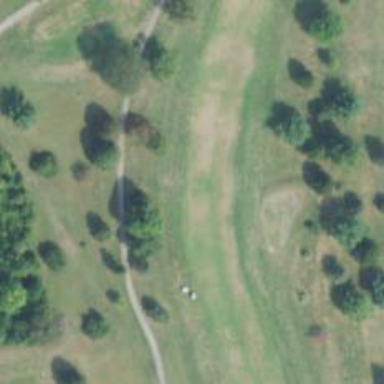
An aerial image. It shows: Golf hole.